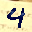
Label: 4